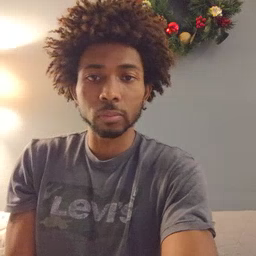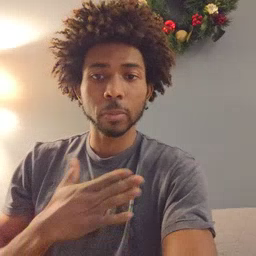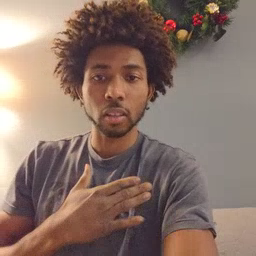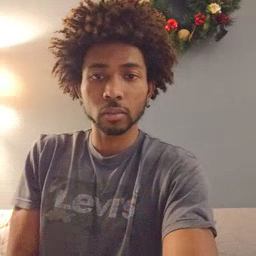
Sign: minemy